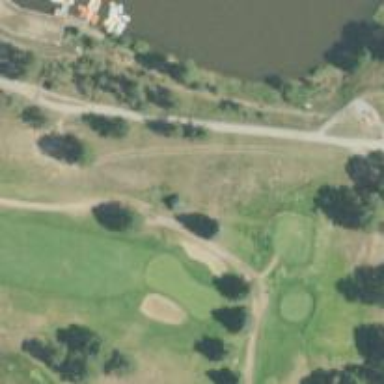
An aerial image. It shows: Footway that doubles as golf path.